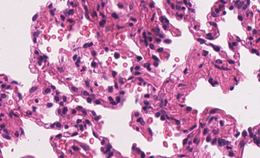
Tumor epithelial tissue: no
Tumor-associated stroma tissue: no
Normal tissue: yes